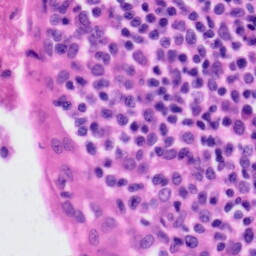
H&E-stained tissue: Tonsil